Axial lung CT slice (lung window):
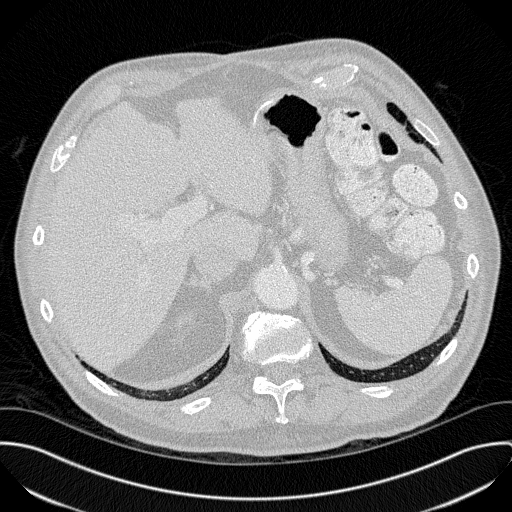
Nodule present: no